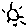
Label: sun